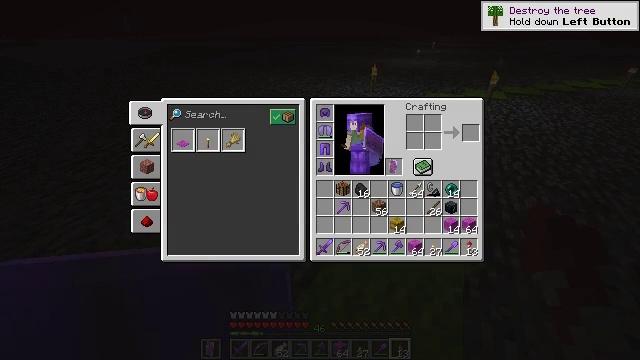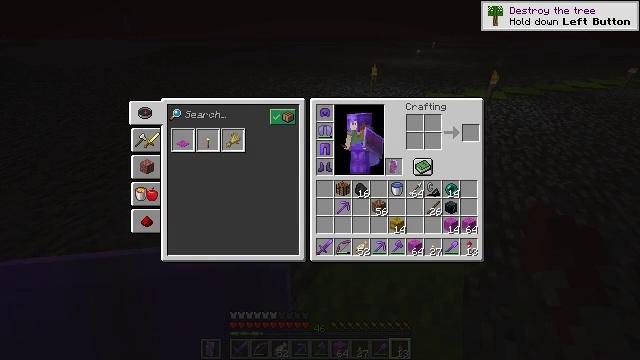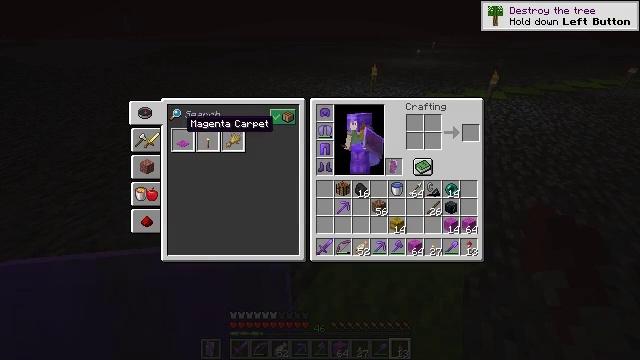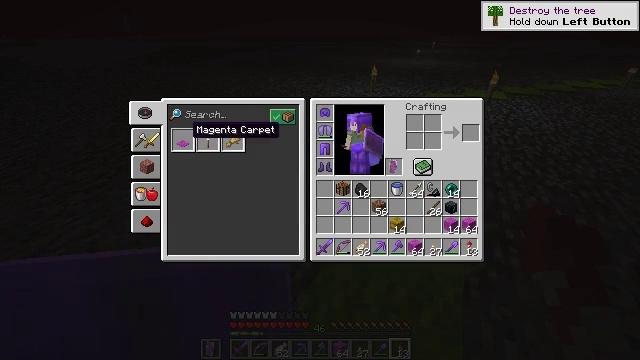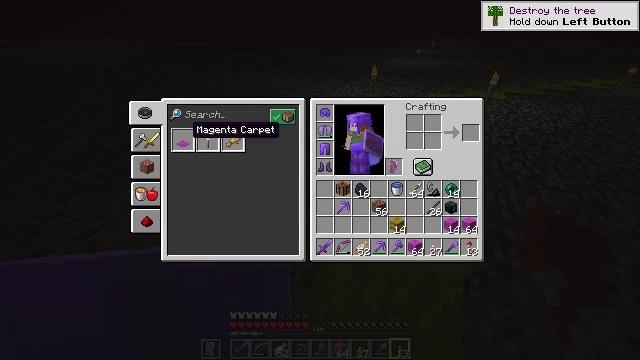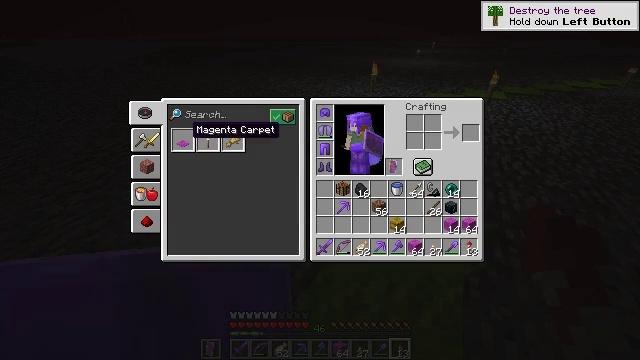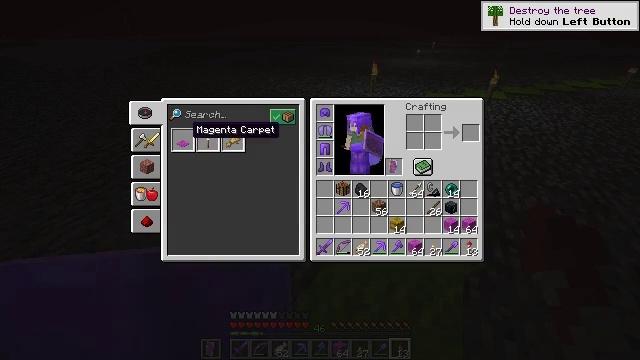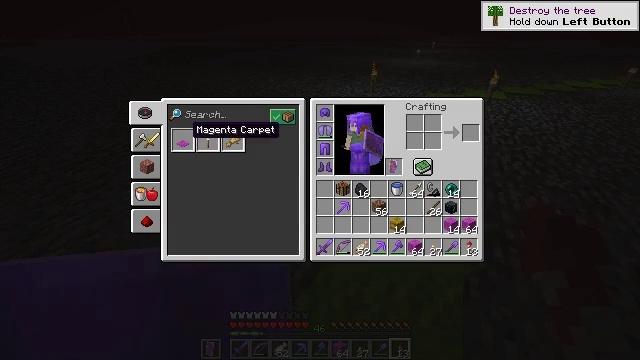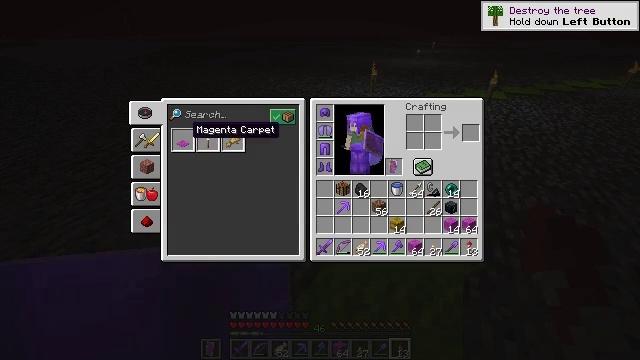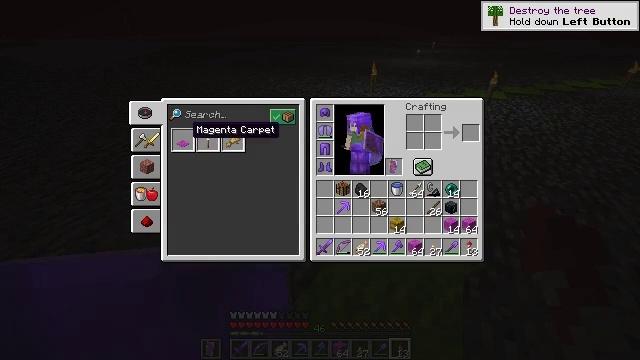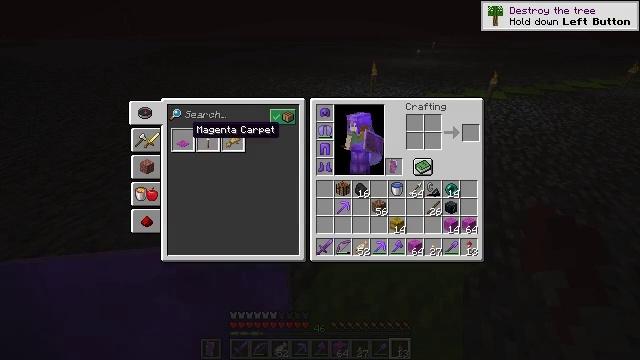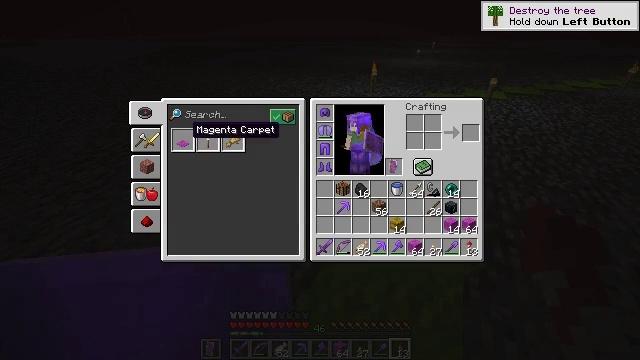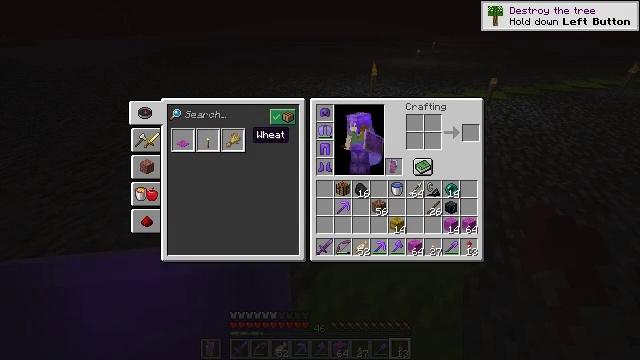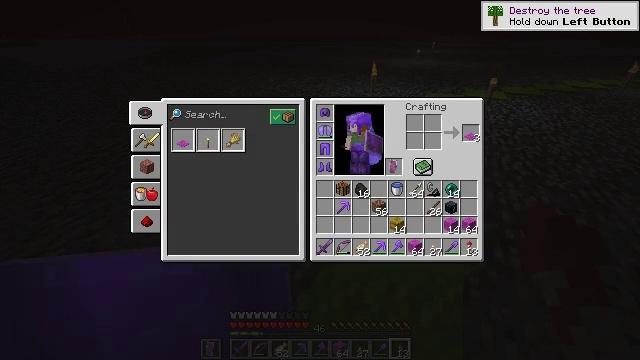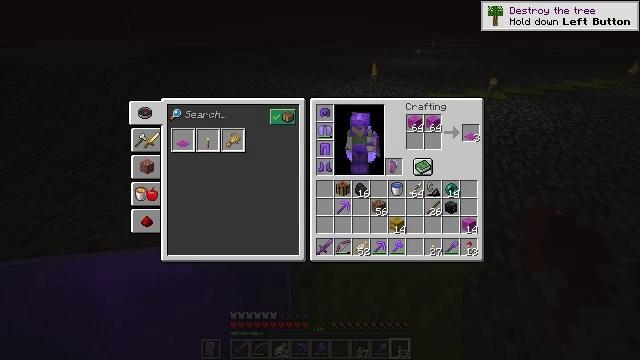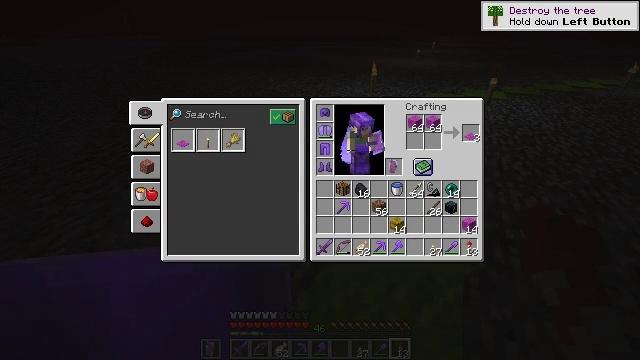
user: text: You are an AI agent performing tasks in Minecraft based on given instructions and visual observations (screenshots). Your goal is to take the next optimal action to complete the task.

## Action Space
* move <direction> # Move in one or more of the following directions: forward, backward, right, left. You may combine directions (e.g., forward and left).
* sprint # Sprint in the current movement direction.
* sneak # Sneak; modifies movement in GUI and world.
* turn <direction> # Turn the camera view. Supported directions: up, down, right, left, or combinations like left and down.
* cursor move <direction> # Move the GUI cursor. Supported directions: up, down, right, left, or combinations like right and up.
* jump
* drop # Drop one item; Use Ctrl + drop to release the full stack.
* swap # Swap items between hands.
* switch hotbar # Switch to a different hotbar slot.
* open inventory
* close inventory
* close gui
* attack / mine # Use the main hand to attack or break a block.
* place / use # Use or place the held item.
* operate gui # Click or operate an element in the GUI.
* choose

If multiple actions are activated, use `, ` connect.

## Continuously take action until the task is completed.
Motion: motion action
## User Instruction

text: Put magenta wool blocks in the crafting table to get a magenta carpet.
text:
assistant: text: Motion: sneak
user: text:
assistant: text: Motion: sneak
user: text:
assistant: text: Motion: sneak
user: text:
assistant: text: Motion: sneak
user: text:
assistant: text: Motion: sneak
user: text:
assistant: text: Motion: sneak
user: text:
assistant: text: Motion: sneak
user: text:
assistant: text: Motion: sneak, operate gui
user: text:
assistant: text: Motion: sneak, operate gui
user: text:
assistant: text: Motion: sneak, operate gui
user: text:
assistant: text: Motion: sneak
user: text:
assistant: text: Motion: sneak, cursor move right
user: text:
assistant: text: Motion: sneak, cursor move right and down
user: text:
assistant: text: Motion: sneak, cursor move right
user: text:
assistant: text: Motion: sneak
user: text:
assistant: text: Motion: sneak
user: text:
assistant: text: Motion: sneak, cursor move right
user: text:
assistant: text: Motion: sneak
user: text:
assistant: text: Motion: sneak, cursor move right
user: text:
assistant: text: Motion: sneak, cursor move right
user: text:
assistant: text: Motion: sneak
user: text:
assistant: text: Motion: sneak
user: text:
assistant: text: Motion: sneak
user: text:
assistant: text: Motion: sneak
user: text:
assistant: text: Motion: sneak
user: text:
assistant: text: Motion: sneak, cursor move up
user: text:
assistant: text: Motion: sneak
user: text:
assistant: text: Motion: sneak
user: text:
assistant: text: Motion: sneak
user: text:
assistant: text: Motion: sneak